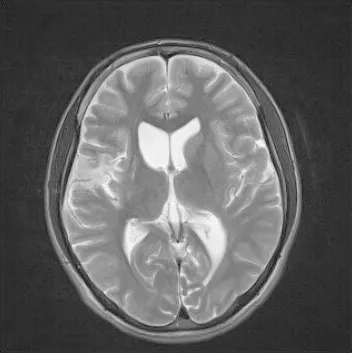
The signal of the cortex in the head of the right putamen has disappeared, the lenticular nucleus is somewhat small, and the right frontotemporal lobe and insular lobe show an abnormal signal, with suspected developmental delay.
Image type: radiology (mri)